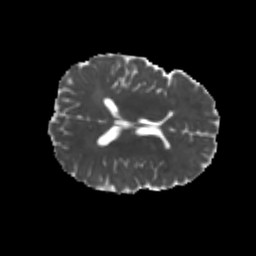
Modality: MD
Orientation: axial
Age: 20
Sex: male
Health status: healthy
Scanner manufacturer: philips
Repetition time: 7.519 s
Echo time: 0.08821 s